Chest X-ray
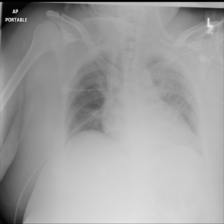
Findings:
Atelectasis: negative
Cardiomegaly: negative
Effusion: negative
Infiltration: negative
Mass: negative
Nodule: negative
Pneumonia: negative
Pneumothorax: negative
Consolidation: negative
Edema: negative
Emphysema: negative
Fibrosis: negative
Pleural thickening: negative
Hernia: negative